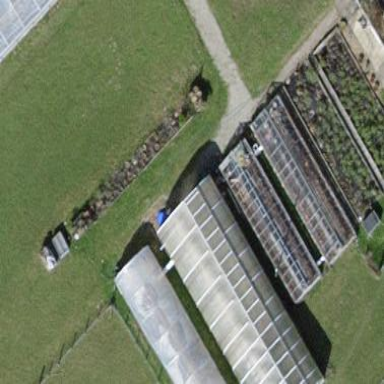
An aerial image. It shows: Greenhouse.